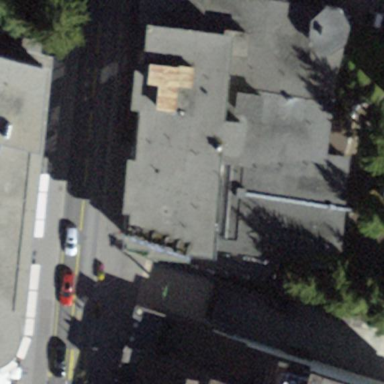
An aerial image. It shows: Hotel building.